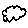
Label: cloud